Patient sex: F
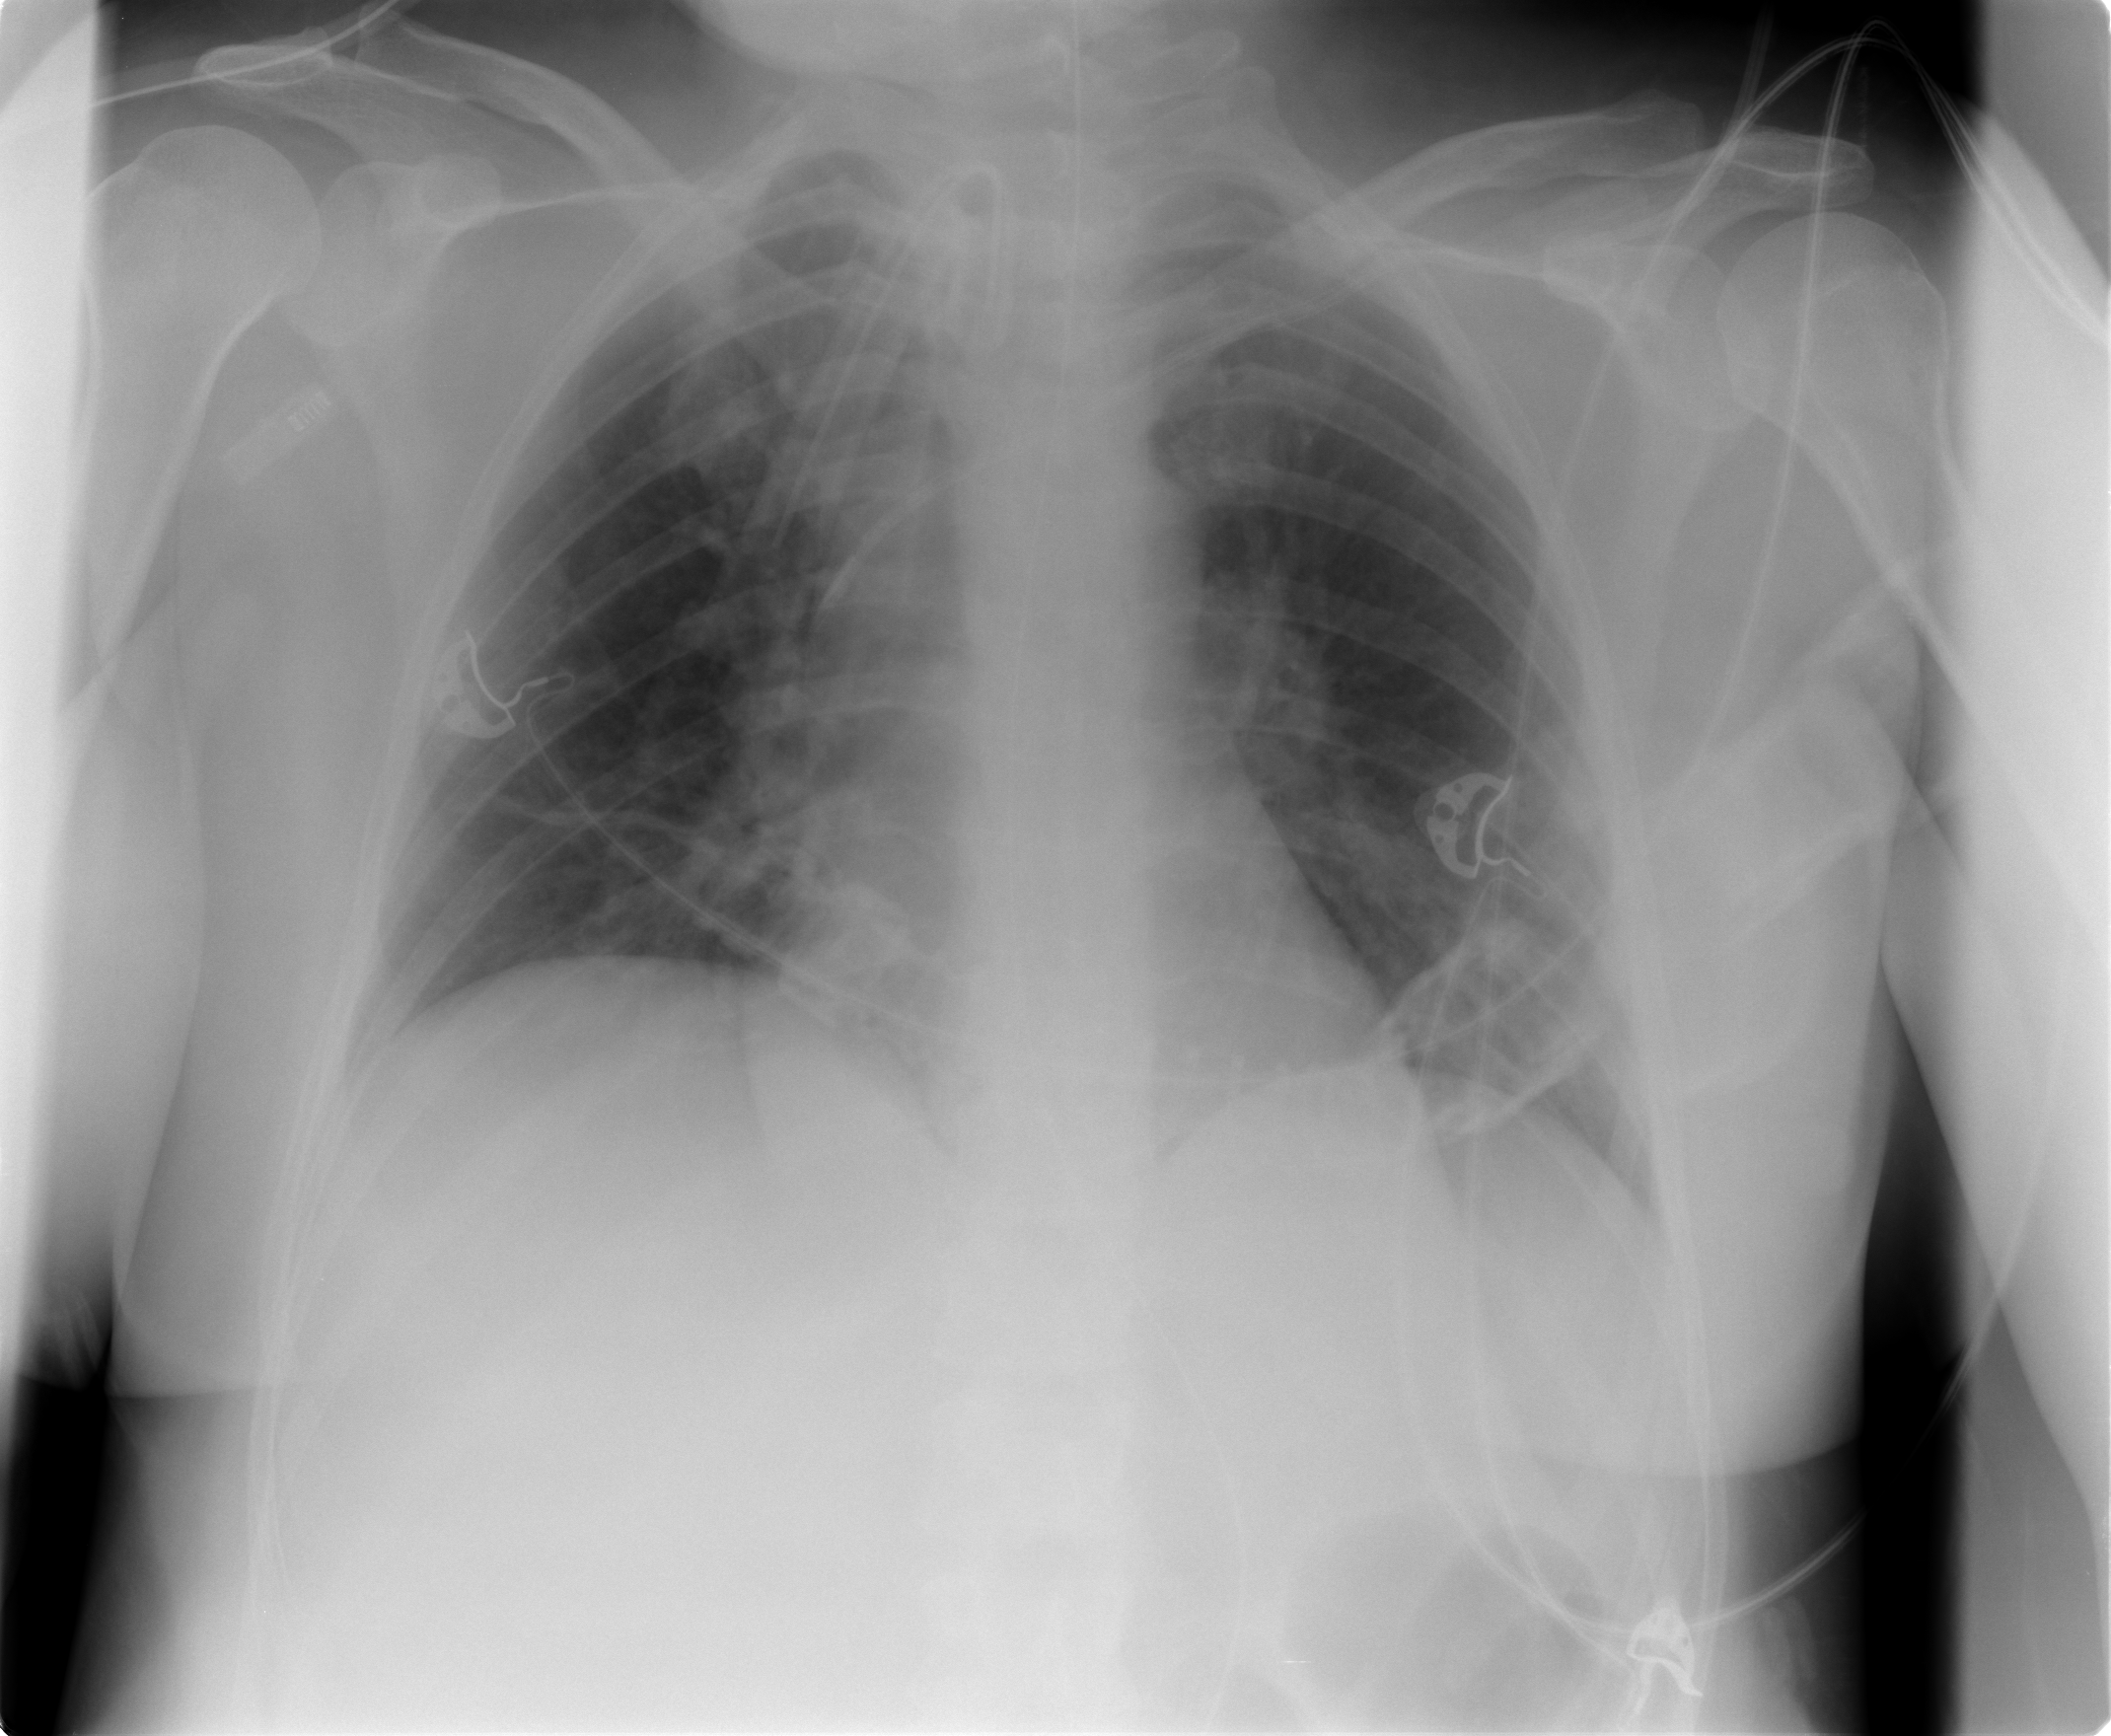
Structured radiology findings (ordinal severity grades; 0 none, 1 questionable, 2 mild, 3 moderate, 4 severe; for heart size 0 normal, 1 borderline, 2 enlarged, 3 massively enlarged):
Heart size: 1
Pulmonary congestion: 0
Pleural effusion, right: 0
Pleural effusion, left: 0
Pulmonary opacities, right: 0
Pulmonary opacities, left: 0
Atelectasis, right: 0
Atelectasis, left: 1